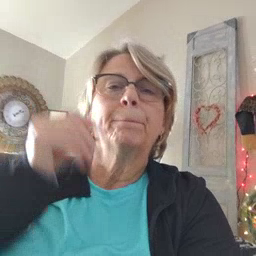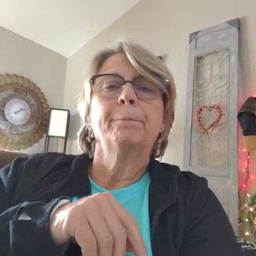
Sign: home